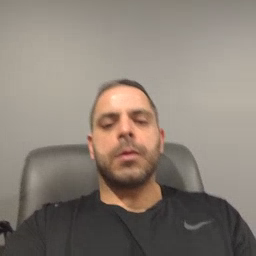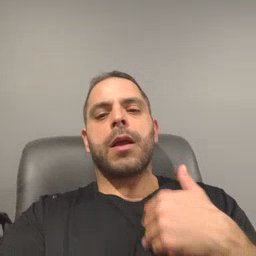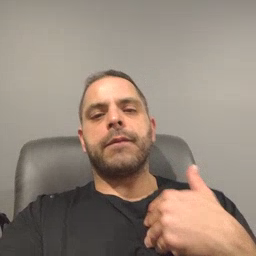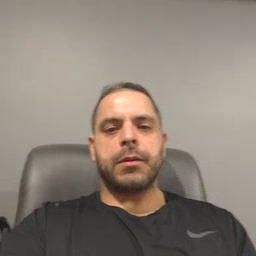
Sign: have